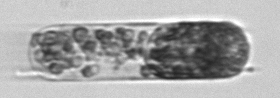
Label: Hemiaulus